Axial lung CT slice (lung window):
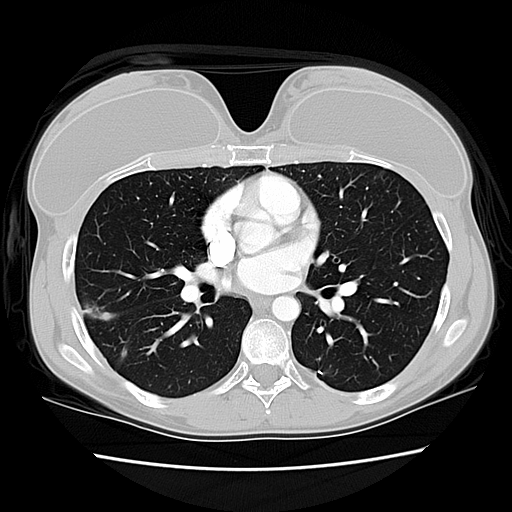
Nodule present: no